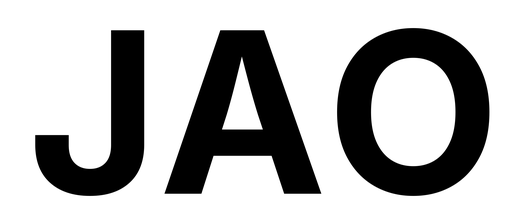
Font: Inter_Bold